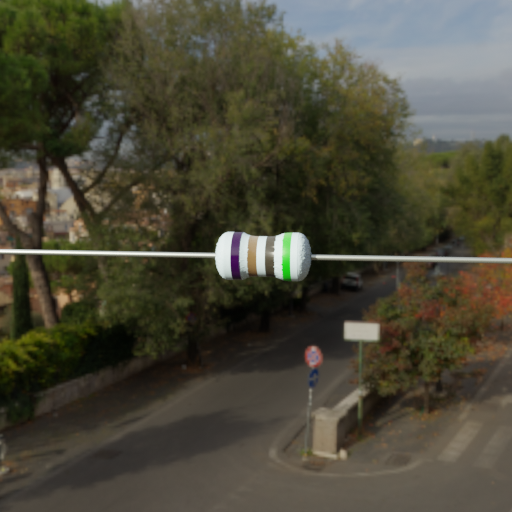
Resistor colour bands (in order): black, brown, black, green